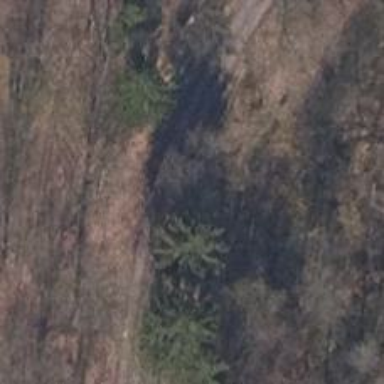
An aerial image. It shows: Well-maintained track road with grade 1 tracktype.